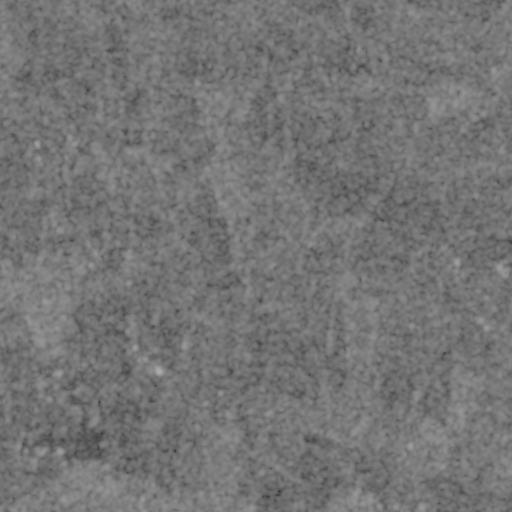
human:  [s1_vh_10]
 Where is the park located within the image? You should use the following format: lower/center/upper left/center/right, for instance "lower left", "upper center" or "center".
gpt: The park is located in the upper left of the image.
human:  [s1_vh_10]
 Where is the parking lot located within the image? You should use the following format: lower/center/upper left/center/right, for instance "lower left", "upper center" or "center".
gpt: The parking lot is located in the upper left of the image.
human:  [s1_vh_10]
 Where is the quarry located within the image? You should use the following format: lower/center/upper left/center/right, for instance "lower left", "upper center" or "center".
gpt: The quarry is located in the lower left of the image.
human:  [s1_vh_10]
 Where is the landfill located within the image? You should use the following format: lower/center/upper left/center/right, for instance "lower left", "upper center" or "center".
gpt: There is no landfill in the image.

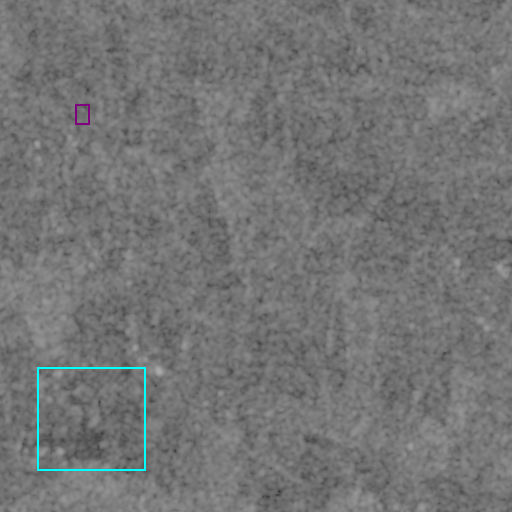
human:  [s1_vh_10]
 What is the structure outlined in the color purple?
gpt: The structure outlined in purple is a park.
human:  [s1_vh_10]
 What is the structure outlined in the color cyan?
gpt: The structure outlined in cyan is a quarry.
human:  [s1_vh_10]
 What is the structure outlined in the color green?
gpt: There is no green outline.